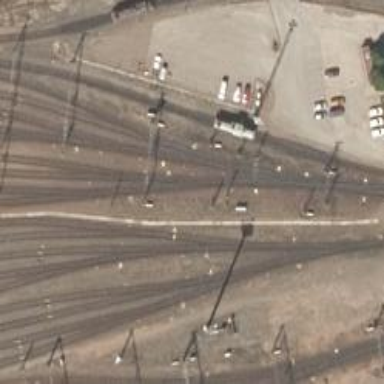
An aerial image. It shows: Rail yard with electrified contact lines for railway operations.